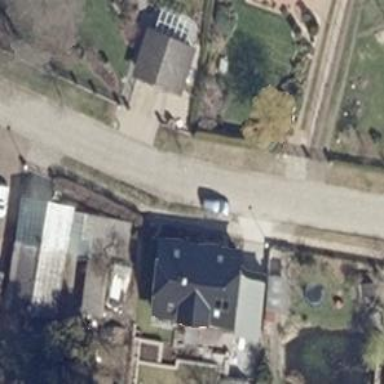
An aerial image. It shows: Footway along the road.